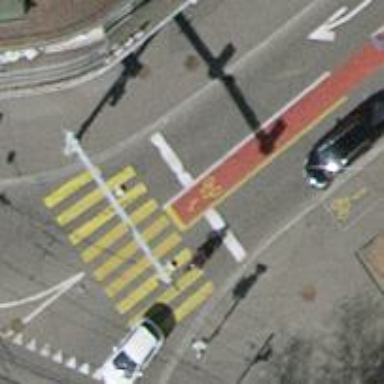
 there are traffic signals and zebra crossing."